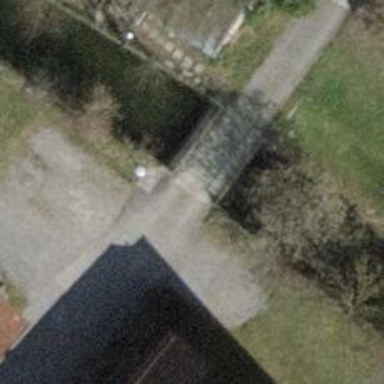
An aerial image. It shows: Concrete surface bridge over service road.